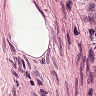
Metastatic tissue present: no